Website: crate-barrel
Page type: cross-sells
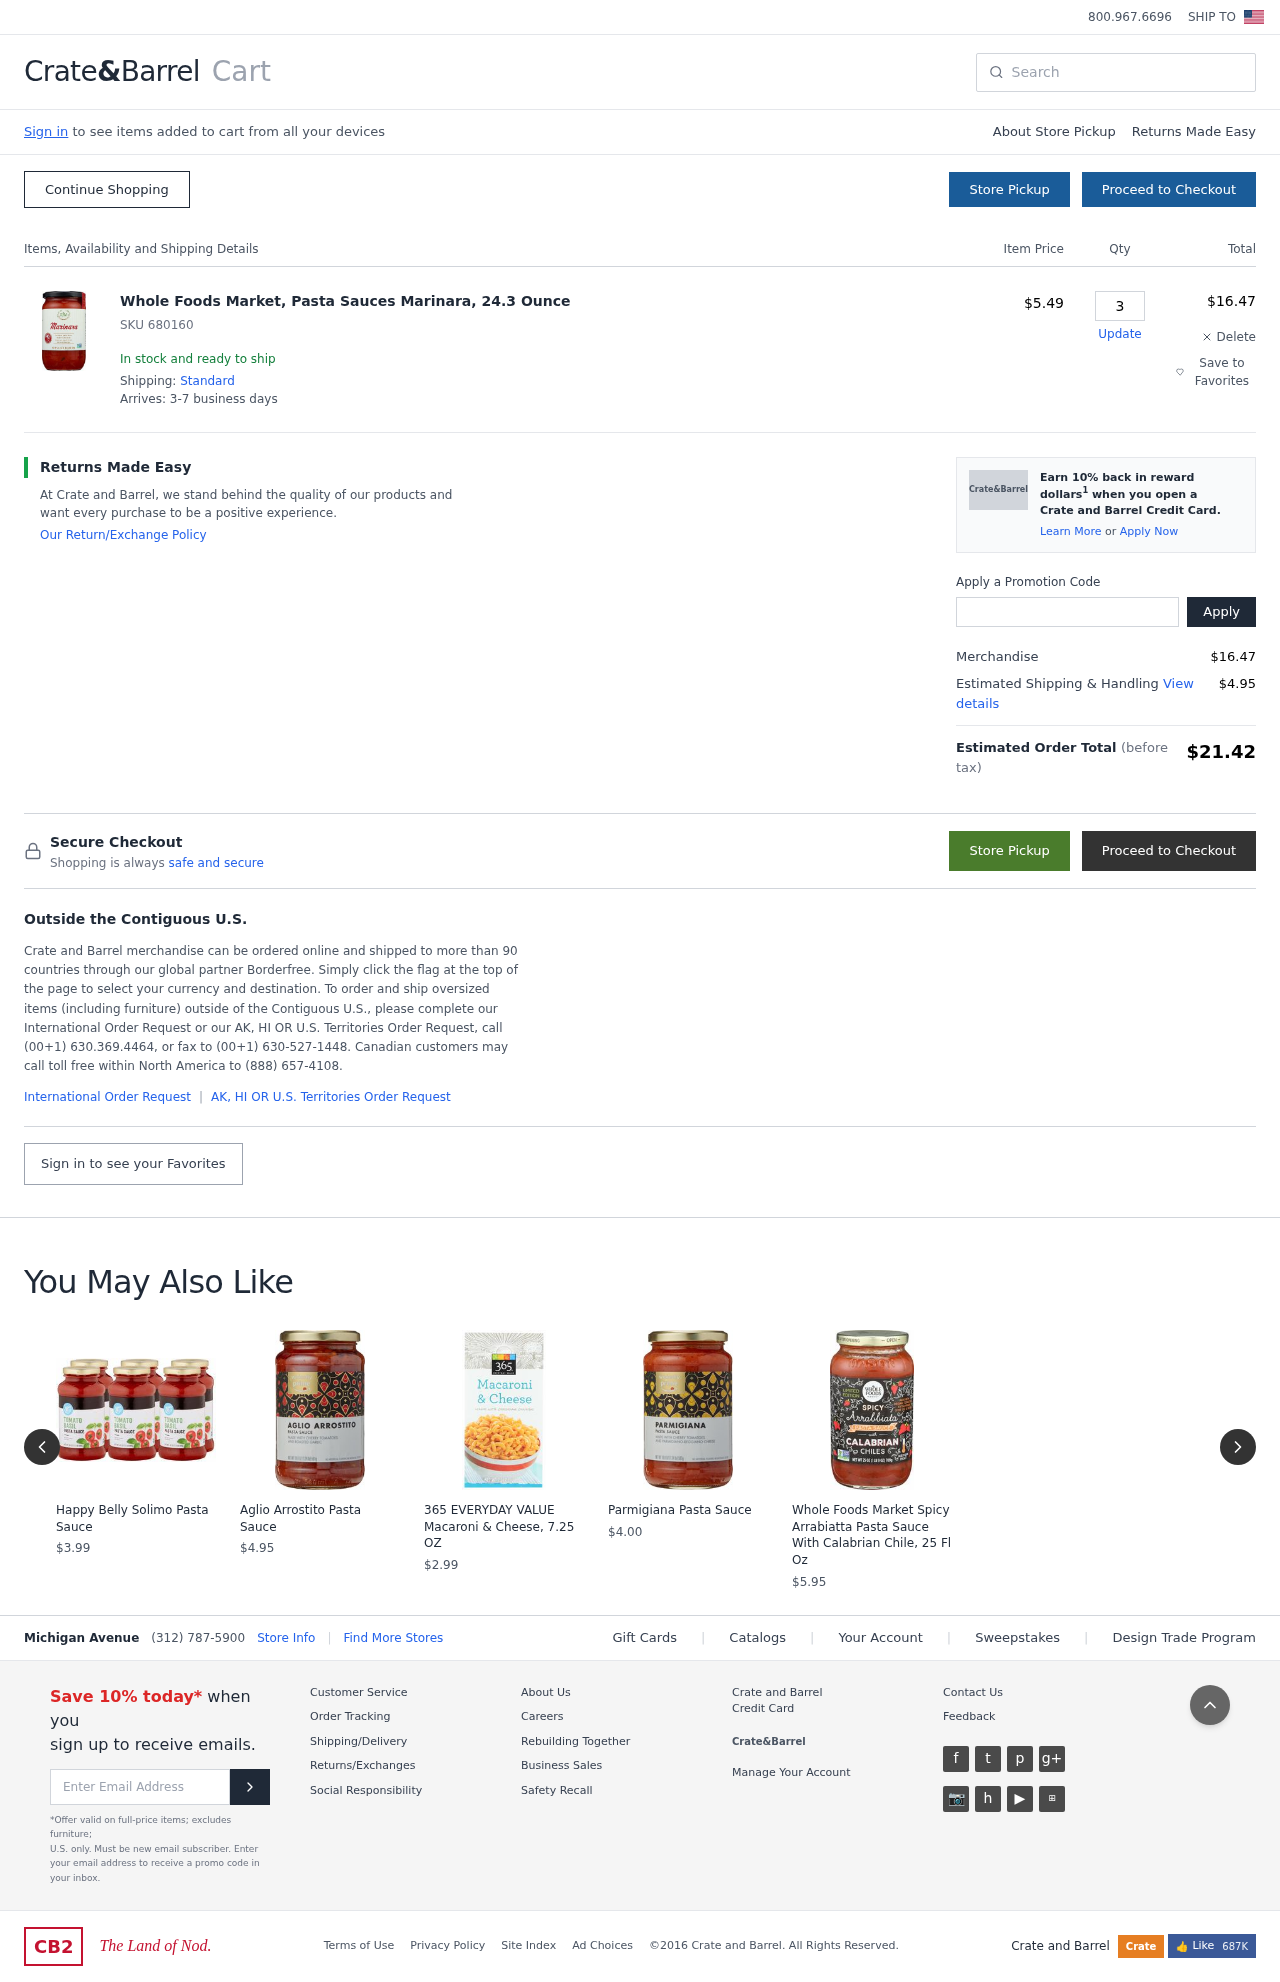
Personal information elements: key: PII_PROMO_CODE
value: FALL14
Product elements: key: PRODUCT1_NAME
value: Whole Foods Market, Pasta Sauces Marinara, 24.3 Ounce
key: PRODUCT1_PRICE
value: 5.49
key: PRODUCT1_QUANTITY
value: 3
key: PRODUCT2_NAME
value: Happy Belly Solimo Pasta Sauce
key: PRODUCT2_PRICE
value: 3.99
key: PRODUCT3_NAME
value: Aglio Arrostito Pasta Sauce
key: PRODUCT3_PRICE
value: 4.95
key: PRODUCT4_NAME
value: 365 EVERYDAY VALUE Macaroni & Cheese, 7.25 OZ
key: PRODUCT4_PRICE
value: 2.99
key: PRODUCT5_NAME
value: Parmigiana Pasta Sauce
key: PRODUCT5_PRICE
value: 4
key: PRODUCT6_NAME
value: Whole Foods Market Spicy Arrabiatta Pasta Sauce With Calabrian Chile, 25 Fl Oz
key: PRODUCT6_PRICE
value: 5.95
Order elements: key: ORDER_SKU
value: SKU 680160
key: ORDER_ITEM_TOTAL
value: $16.47
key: ORDER_SUBTOTAL
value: $16.47
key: ORDER_SHIPPING_COST
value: $4.95
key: ORDER_TOTAL
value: $21.42
Search elements: key: HEADER_SEARCH
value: Search